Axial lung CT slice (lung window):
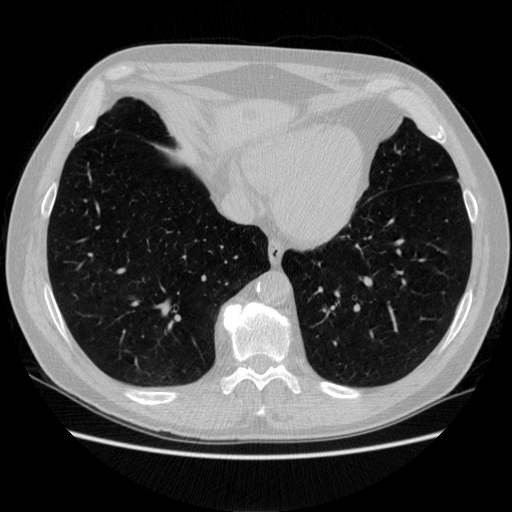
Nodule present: no